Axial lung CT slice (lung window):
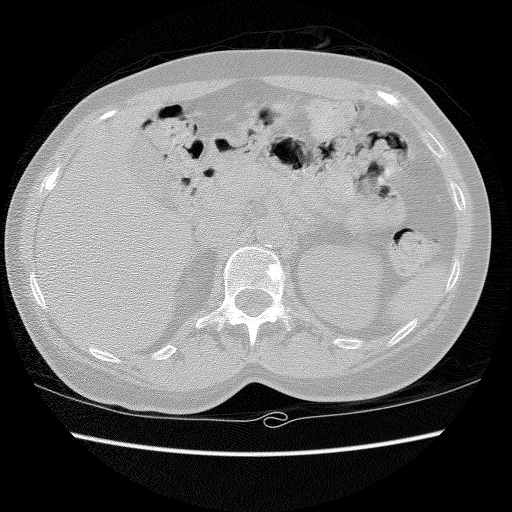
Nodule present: no